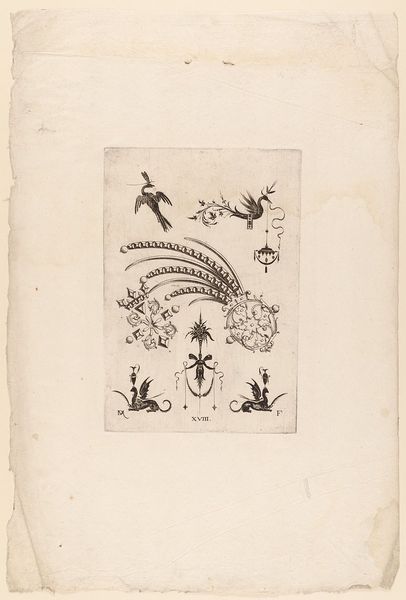
Titel: Eine Brosche und eine Agraffe
Künstler: Daniel Mignot
Standort: Hamburg
Institution: Museum für Kunst und Gewerbe Hamburg
Schlagwörter: vogel, schmuck, zeichnung, ornament, federn, brosche, renaissance, studie, grafik, graphik, ornamente, fotografie, photographie, spange, schnalle, druckgraphik, druckgrafik, stich, chinesisch, kunstgewerbe, wappen, mischwesen, fabelwesen, kupferstich, kunsthandwerk, ungeheuer, drachen, monster, groteske, fabeltier, fabeltiere, goldschmiedearbeit, gerippt, zwitterwesen, monstrum, juwelen, reproduktionen, industriedesign, druckerzeugnisse, schweifwerk, büttenpapier, ornamentstich, vorlageblätter